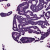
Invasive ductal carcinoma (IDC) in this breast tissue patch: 0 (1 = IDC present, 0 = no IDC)